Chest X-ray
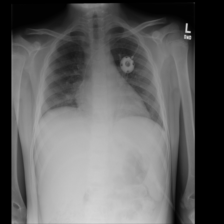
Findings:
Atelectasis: negative
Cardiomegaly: negative
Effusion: negative
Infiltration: negative
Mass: negative
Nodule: negative
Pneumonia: negative
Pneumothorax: negative
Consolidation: negative
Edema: negative
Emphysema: negative
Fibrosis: negative
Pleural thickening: negative
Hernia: negative